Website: home-depot
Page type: billing-address
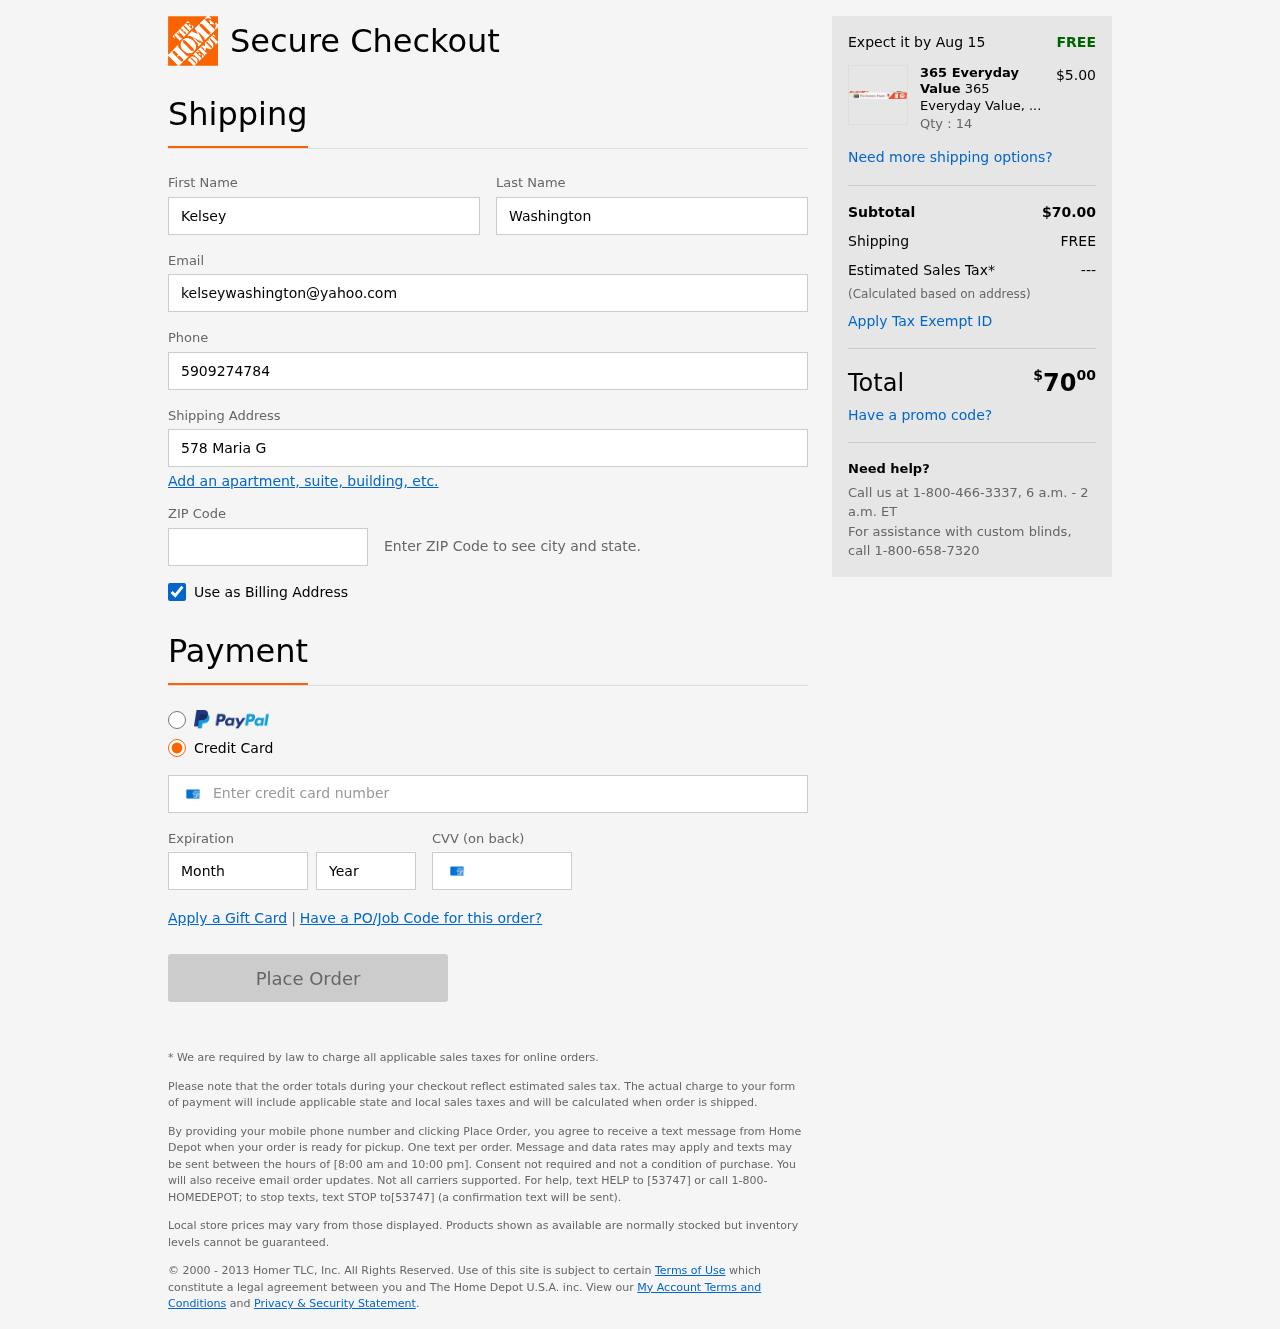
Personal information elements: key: PII_FIRSTNAME
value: Kelsey
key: PII_LASTNAME
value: Washington
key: PII_EMAIL
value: kelseywashington@yahoo.com
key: PII_PHONE
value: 5909274784
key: PII_STREET
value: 578 Maria Greens Apt. 569
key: PII_POSTCODE
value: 80333
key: PII_CARD_NUMBER
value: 3404 4573 7499 109
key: PII_CARD_EXPIRY_MONTH
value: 06
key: PII_CARD_CVV
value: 2435
Product elements: key: PRODUCT1_BRAND
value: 365 Everyday Value
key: PRODUCT1_NAME
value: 365 Everyday Value, Parchment Paper, 72 SQ FT
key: PRODUCT1_PRICE
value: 5
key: PRODUCT1_QUANTITY
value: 14
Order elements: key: ORDER_DELIVERY_DATE
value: Aug 15
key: ORDER_SUBTOTAL
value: $70.00
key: ORDER_SHIPPING_COST
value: FREE
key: ORDER_TAX
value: ---
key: ORDER_TOTAL2
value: $7000